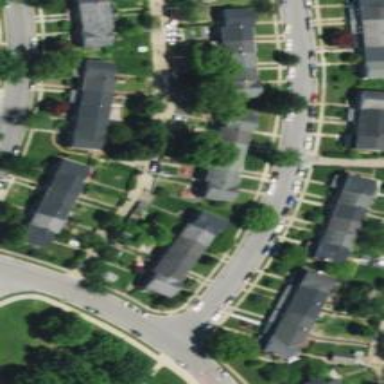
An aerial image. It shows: Alley classified as service road.